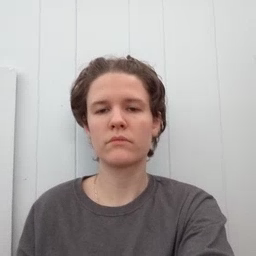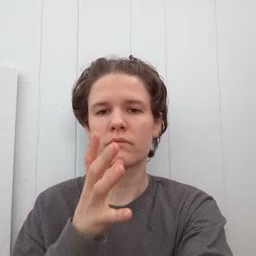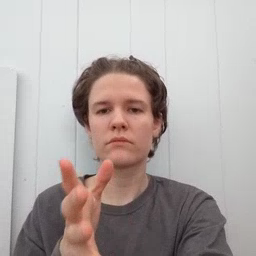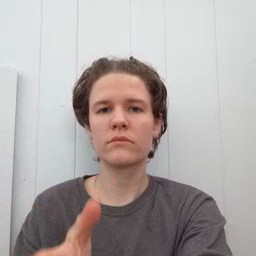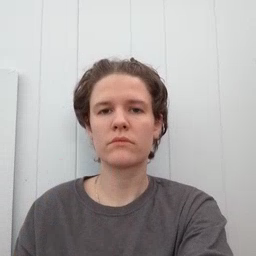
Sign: grandma